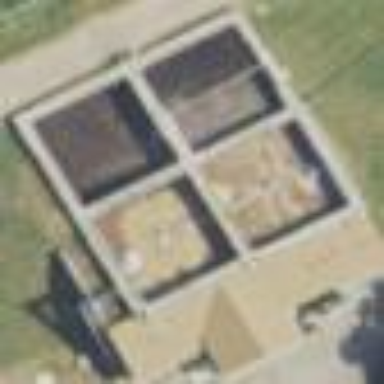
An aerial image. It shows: Service building.